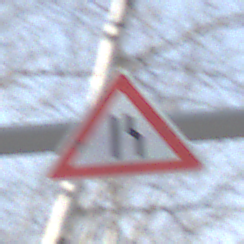
Verkehrszeichen: EinseitigVerengteFahrbahnRechts
Umgebung: Outdoor, Nature
Tageszeit: MorningAfternoon
Wetter: Clear
Licht: Natural
Jahreszeit: Winter
Kontrast: HighContrast